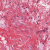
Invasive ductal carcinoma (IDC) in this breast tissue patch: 0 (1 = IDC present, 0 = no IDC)